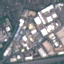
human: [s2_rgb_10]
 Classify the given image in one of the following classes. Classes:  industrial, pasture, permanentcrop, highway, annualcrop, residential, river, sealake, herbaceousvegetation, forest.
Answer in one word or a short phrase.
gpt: Industrial